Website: macys
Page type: delivery-shipping
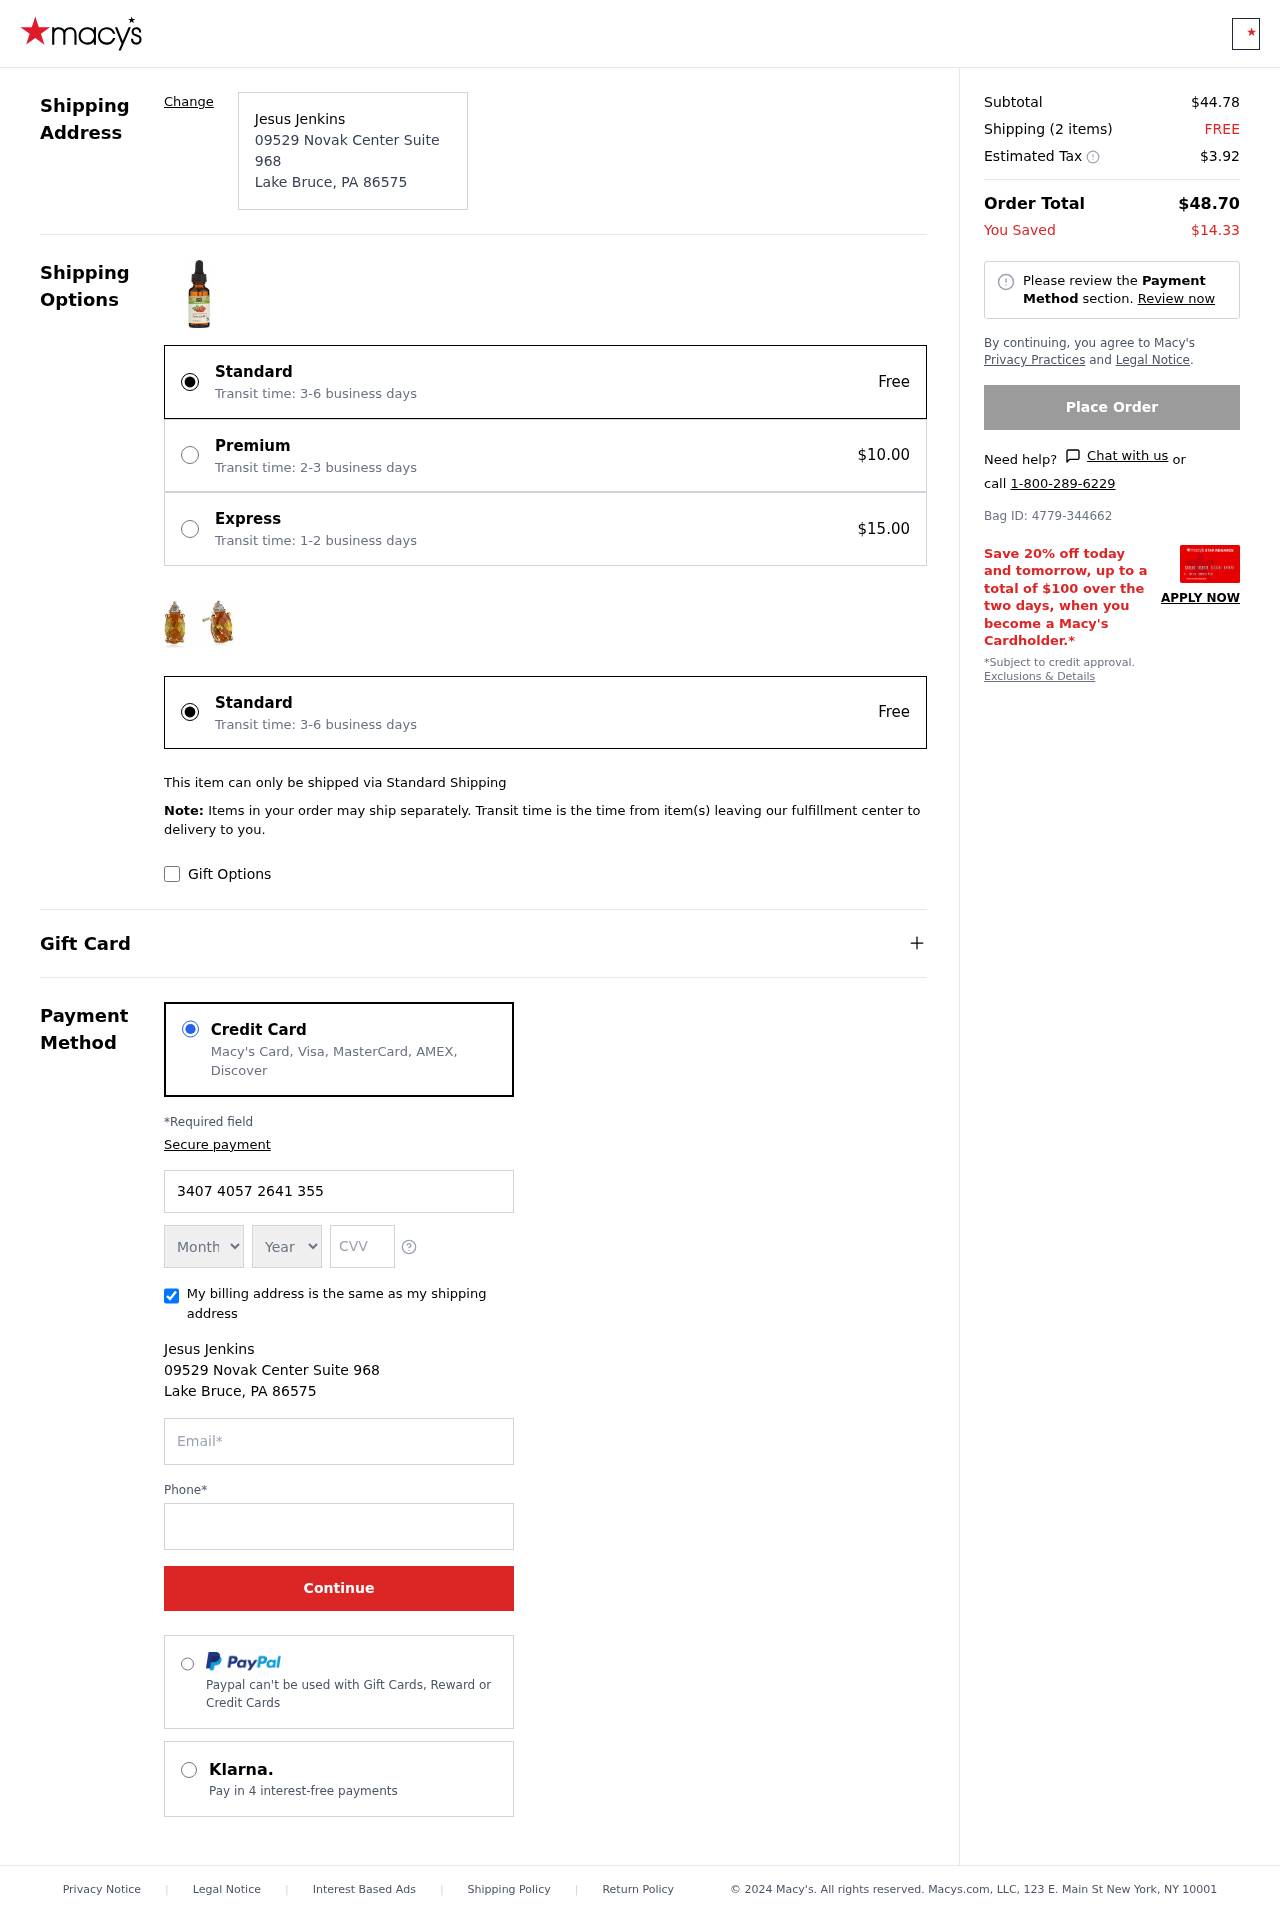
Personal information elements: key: PII_CARD_EXPIRY_MONTH
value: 11
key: PII_CARD_EXPIRY_YEAR
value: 27
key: PII_CITY
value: Lake Bruce
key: PII_CITY_STATE_ZIP
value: Lake Bruce, PA 86575
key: PII_FULLNAME
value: Jesus Jenkins
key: PII_POSTCODE
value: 86575
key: PII_STATE_ABBR
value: PA
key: PII_STREET
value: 09529 Novak Center Suite 968
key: PII_CARD_NUMBER
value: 3407 4057 2641 355
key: PII_CARD_CVV
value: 8223
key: PII_EMAIL
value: jjenkins@yahoo.com
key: PII_PHONE
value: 9982537453
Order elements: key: ORDER_SUBTOTAL
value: $44.78
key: ORDER_NUM_ITEMS
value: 2
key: ORDER_SHIPPING_COST
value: FREE
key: ORDER_TAX
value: $3.92
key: ORDER_TOTAL
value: $48.70
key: ORDER_SAVINGS
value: $14.33
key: ORDER_BAG_ID
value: Bag ID: 4779-344662